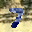
Label: 7